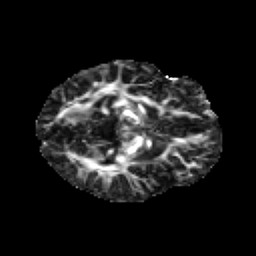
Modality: FA
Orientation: axial
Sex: male
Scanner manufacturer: siemens
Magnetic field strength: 3 T
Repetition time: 5 s
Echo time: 0.071 s